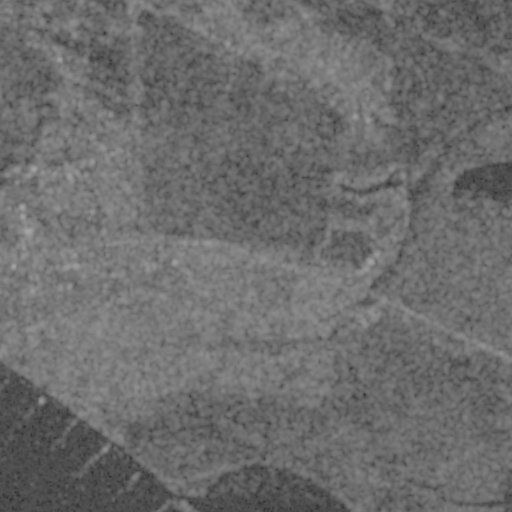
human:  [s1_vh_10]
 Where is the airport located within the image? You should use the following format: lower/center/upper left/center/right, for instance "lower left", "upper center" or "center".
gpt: The airport is located in the upper right of the image.
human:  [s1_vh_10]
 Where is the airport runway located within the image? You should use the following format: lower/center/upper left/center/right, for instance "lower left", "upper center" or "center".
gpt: The airport runway is located in the upper right of the image.
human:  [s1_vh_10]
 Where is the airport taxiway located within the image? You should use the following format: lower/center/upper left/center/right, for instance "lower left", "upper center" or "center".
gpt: The airport taxiway is located in the upper right of the image.
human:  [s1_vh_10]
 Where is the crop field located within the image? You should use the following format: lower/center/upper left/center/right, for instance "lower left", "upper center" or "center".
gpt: The crop field is located in the upper right of the image.
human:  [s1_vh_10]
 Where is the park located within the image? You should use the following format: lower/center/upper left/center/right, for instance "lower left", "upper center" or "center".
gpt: The park is located in the upper left of the image.
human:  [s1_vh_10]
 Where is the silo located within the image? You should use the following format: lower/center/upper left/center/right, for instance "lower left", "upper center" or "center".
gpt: The silo is located in the upper left of the image.
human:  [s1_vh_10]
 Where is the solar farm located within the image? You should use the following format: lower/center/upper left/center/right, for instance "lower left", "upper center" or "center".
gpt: The solar farm is located in the center right of the image.
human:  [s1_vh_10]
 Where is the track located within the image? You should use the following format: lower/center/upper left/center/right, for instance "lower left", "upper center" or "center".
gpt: The track is located in the center left of the image.
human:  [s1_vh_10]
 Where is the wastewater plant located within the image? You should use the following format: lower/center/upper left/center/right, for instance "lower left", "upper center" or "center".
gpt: The wastewater plant is located in the upper of the image.
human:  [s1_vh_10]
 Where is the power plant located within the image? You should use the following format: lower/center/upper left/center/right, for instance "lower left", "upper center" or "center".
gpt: There is no power plant in the image.

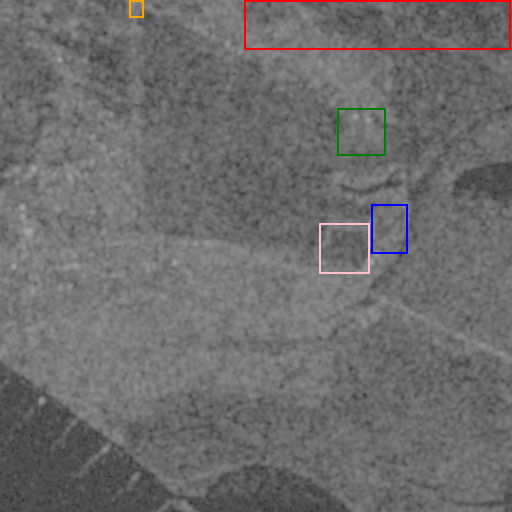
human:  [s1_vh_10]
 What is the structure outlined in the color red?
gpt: The structure outlined in red is an airport.
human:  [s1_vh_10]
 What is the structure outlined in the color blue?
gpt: The structure outlined in blue is a crop field.
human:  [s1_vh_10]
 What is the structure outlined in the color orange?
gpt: The structure outlined in orange is a park.
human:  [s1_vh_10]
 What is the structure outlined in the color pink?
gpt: The structure outlined in pink is a solar farm.
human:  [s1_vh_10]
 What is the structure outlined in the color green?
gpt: The structure outlined in green is a wastewater plant.
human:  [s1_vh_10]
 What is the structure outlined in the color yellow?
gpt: There is no yellow outline.